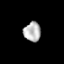
Tissue: lung
Cell type: Epithelial cells
Senescence score: 0.1333
Nuclear area (px): 329
Mean DAPI intensity: 179.356